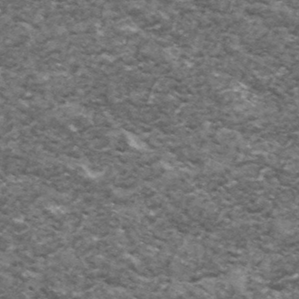
Label: frost